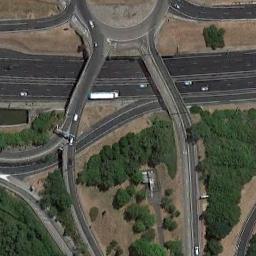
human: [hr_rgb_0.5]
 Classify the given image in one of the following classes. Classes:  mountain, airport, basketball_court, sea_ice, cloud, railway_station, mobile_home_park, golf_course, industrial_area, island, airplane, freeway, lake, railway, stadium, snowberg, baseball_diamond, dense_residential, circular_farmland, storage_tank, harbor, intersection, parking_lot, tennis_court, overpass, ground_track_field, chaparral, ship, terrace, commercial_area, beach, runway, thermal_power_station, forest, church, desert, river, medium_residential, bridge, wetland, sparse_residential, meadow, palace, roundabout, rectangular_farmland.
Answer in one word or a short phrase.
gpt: overpass